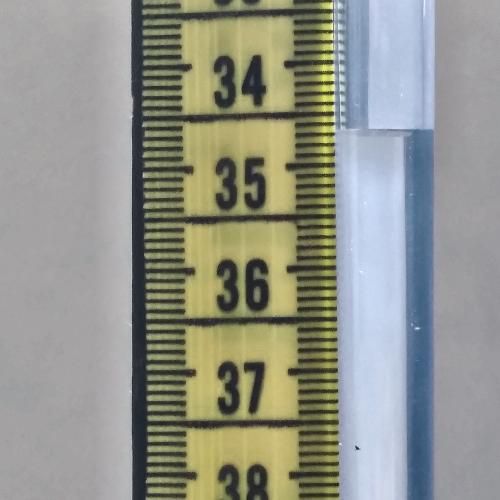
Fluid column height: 34.7 cm